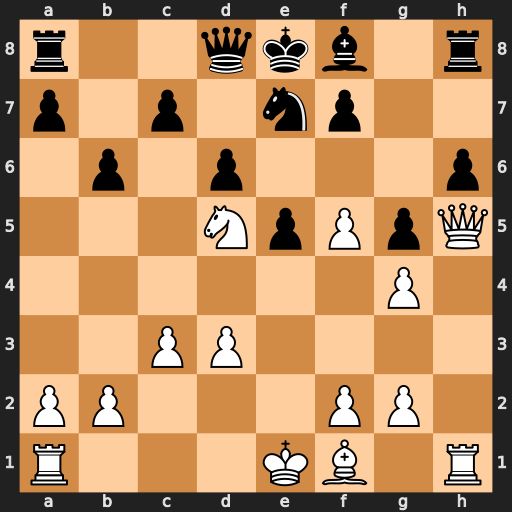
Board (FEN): r2qkb1r/p1p1np2/1p1p3p/3NpPpQ/6P1/2PP4/PP3PP1/R3KB1R
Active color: w
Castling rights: KQkq
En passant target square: -
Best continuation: Nf6#